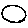
Label: circle